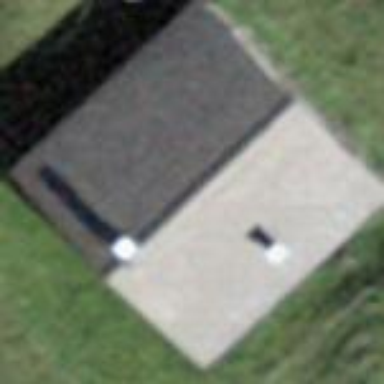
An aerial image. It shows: House with gabled roof oriented across. The roof is grey in color.